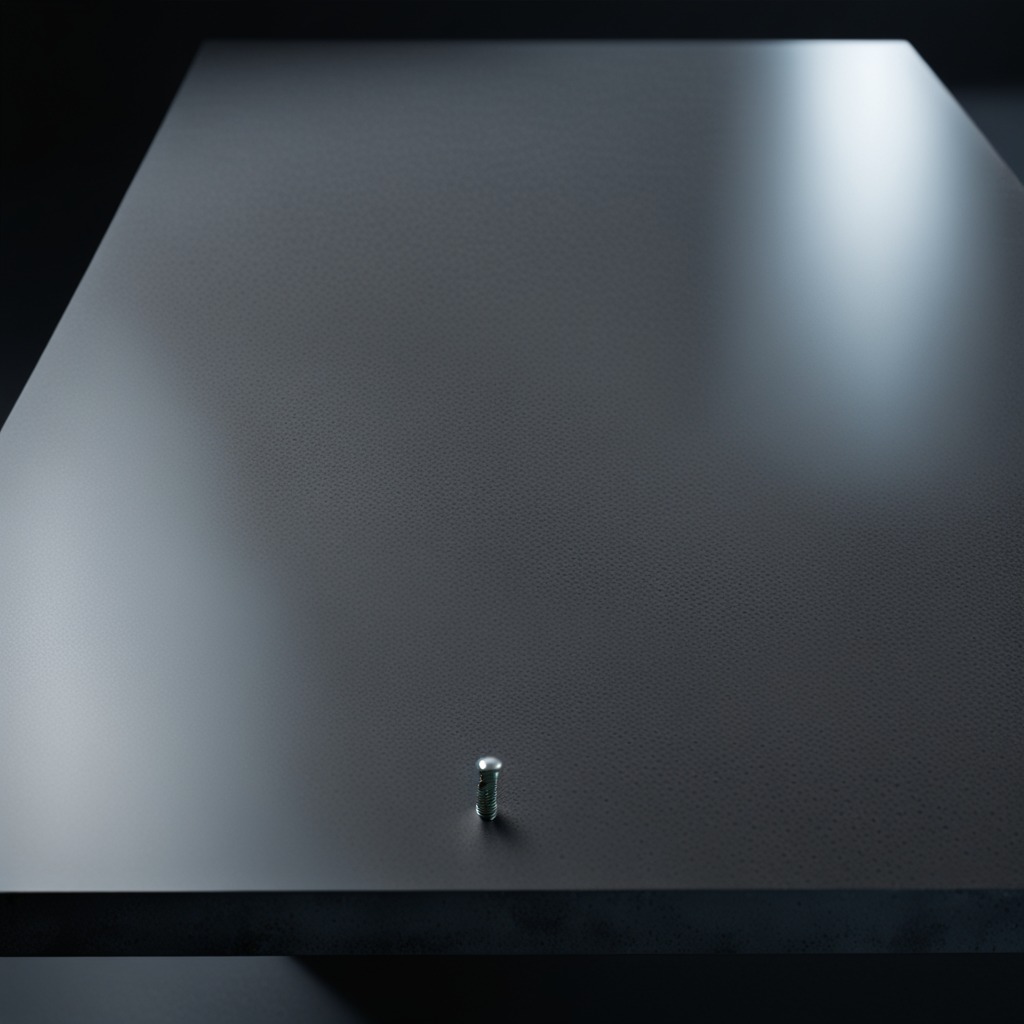
A metal screw is lying on the clean granite table inside a workshop at night.